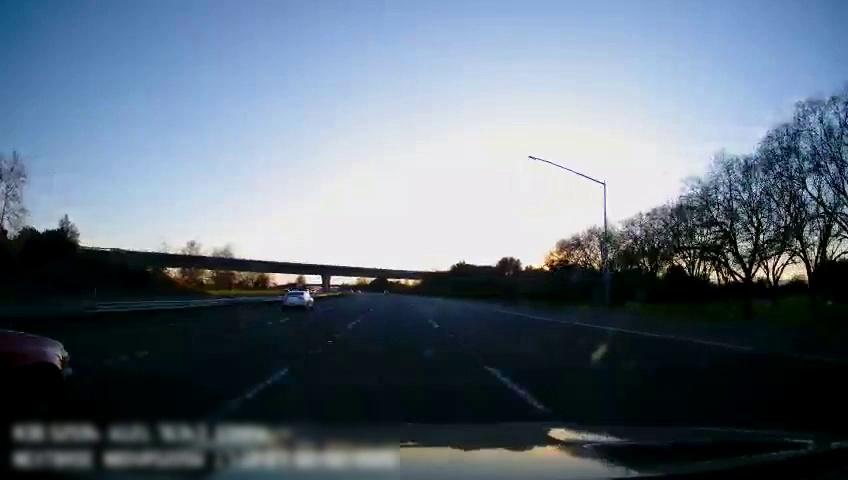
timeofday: Day
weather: Sunny
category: Drivable Space
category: Vehicles | SUV
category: Vehicles | Car
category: Lanes | Alternate Lane
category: Lanes | Alternate Lane
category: Lanes | Current Lane
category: Lanes | Current Lane
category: Lanes | Alternate Lane